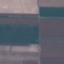
Land use / land cover class: AnnualCrop